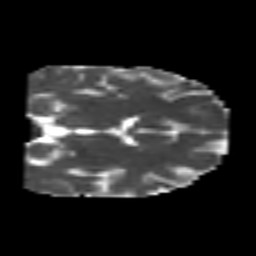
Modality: MD
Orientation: coronal
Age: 25
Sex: male
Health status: healthy